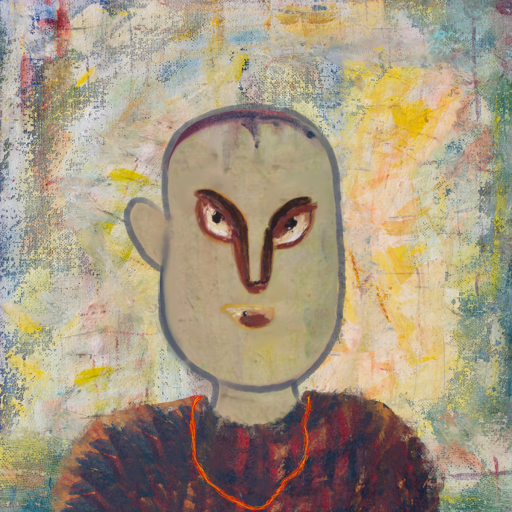
Background: Irani, Head And Neck Front: Hill_Girl, Face Front: After_Raid, Bust: In_The_Sun, Hair Front: Blank, Head Accessory: Blank, Second Necklace: Gypsy_Mother_2, Necklace: Blank, Baby: Blank